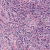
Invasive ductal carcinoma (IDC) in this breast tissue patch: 1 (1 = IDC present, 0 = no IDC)